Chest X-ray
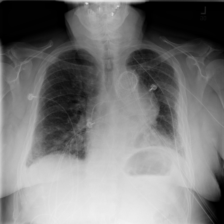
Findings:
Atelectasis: negative
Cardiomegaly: negative
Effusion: negative
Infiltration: positive
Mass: negative
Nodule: negative
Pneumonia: negative
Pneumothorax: negative
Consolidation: negative
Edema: negative
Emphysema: negative
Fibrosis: negative
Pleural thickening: negative
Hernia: negative